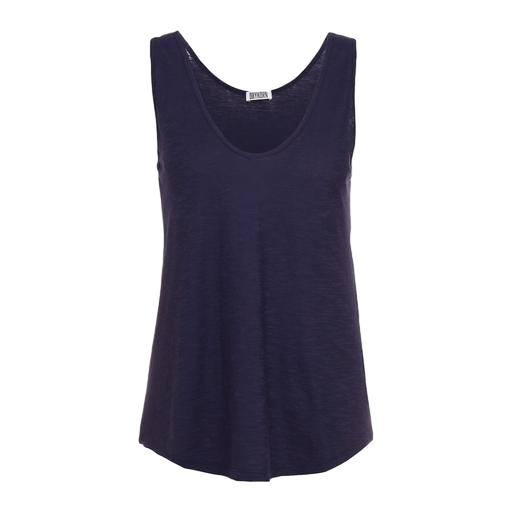
slub tank, blue women's slub jersey tank, blue slub jersey vest top, white background